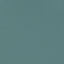
Label: SeaLake